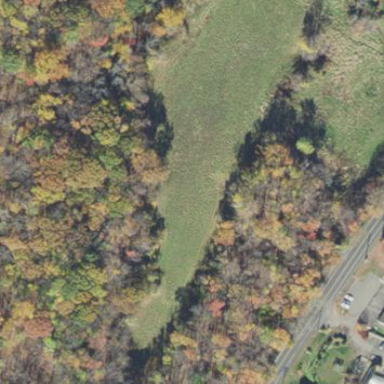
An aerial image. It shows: Existing preserved open space in the woodland.